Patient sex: M
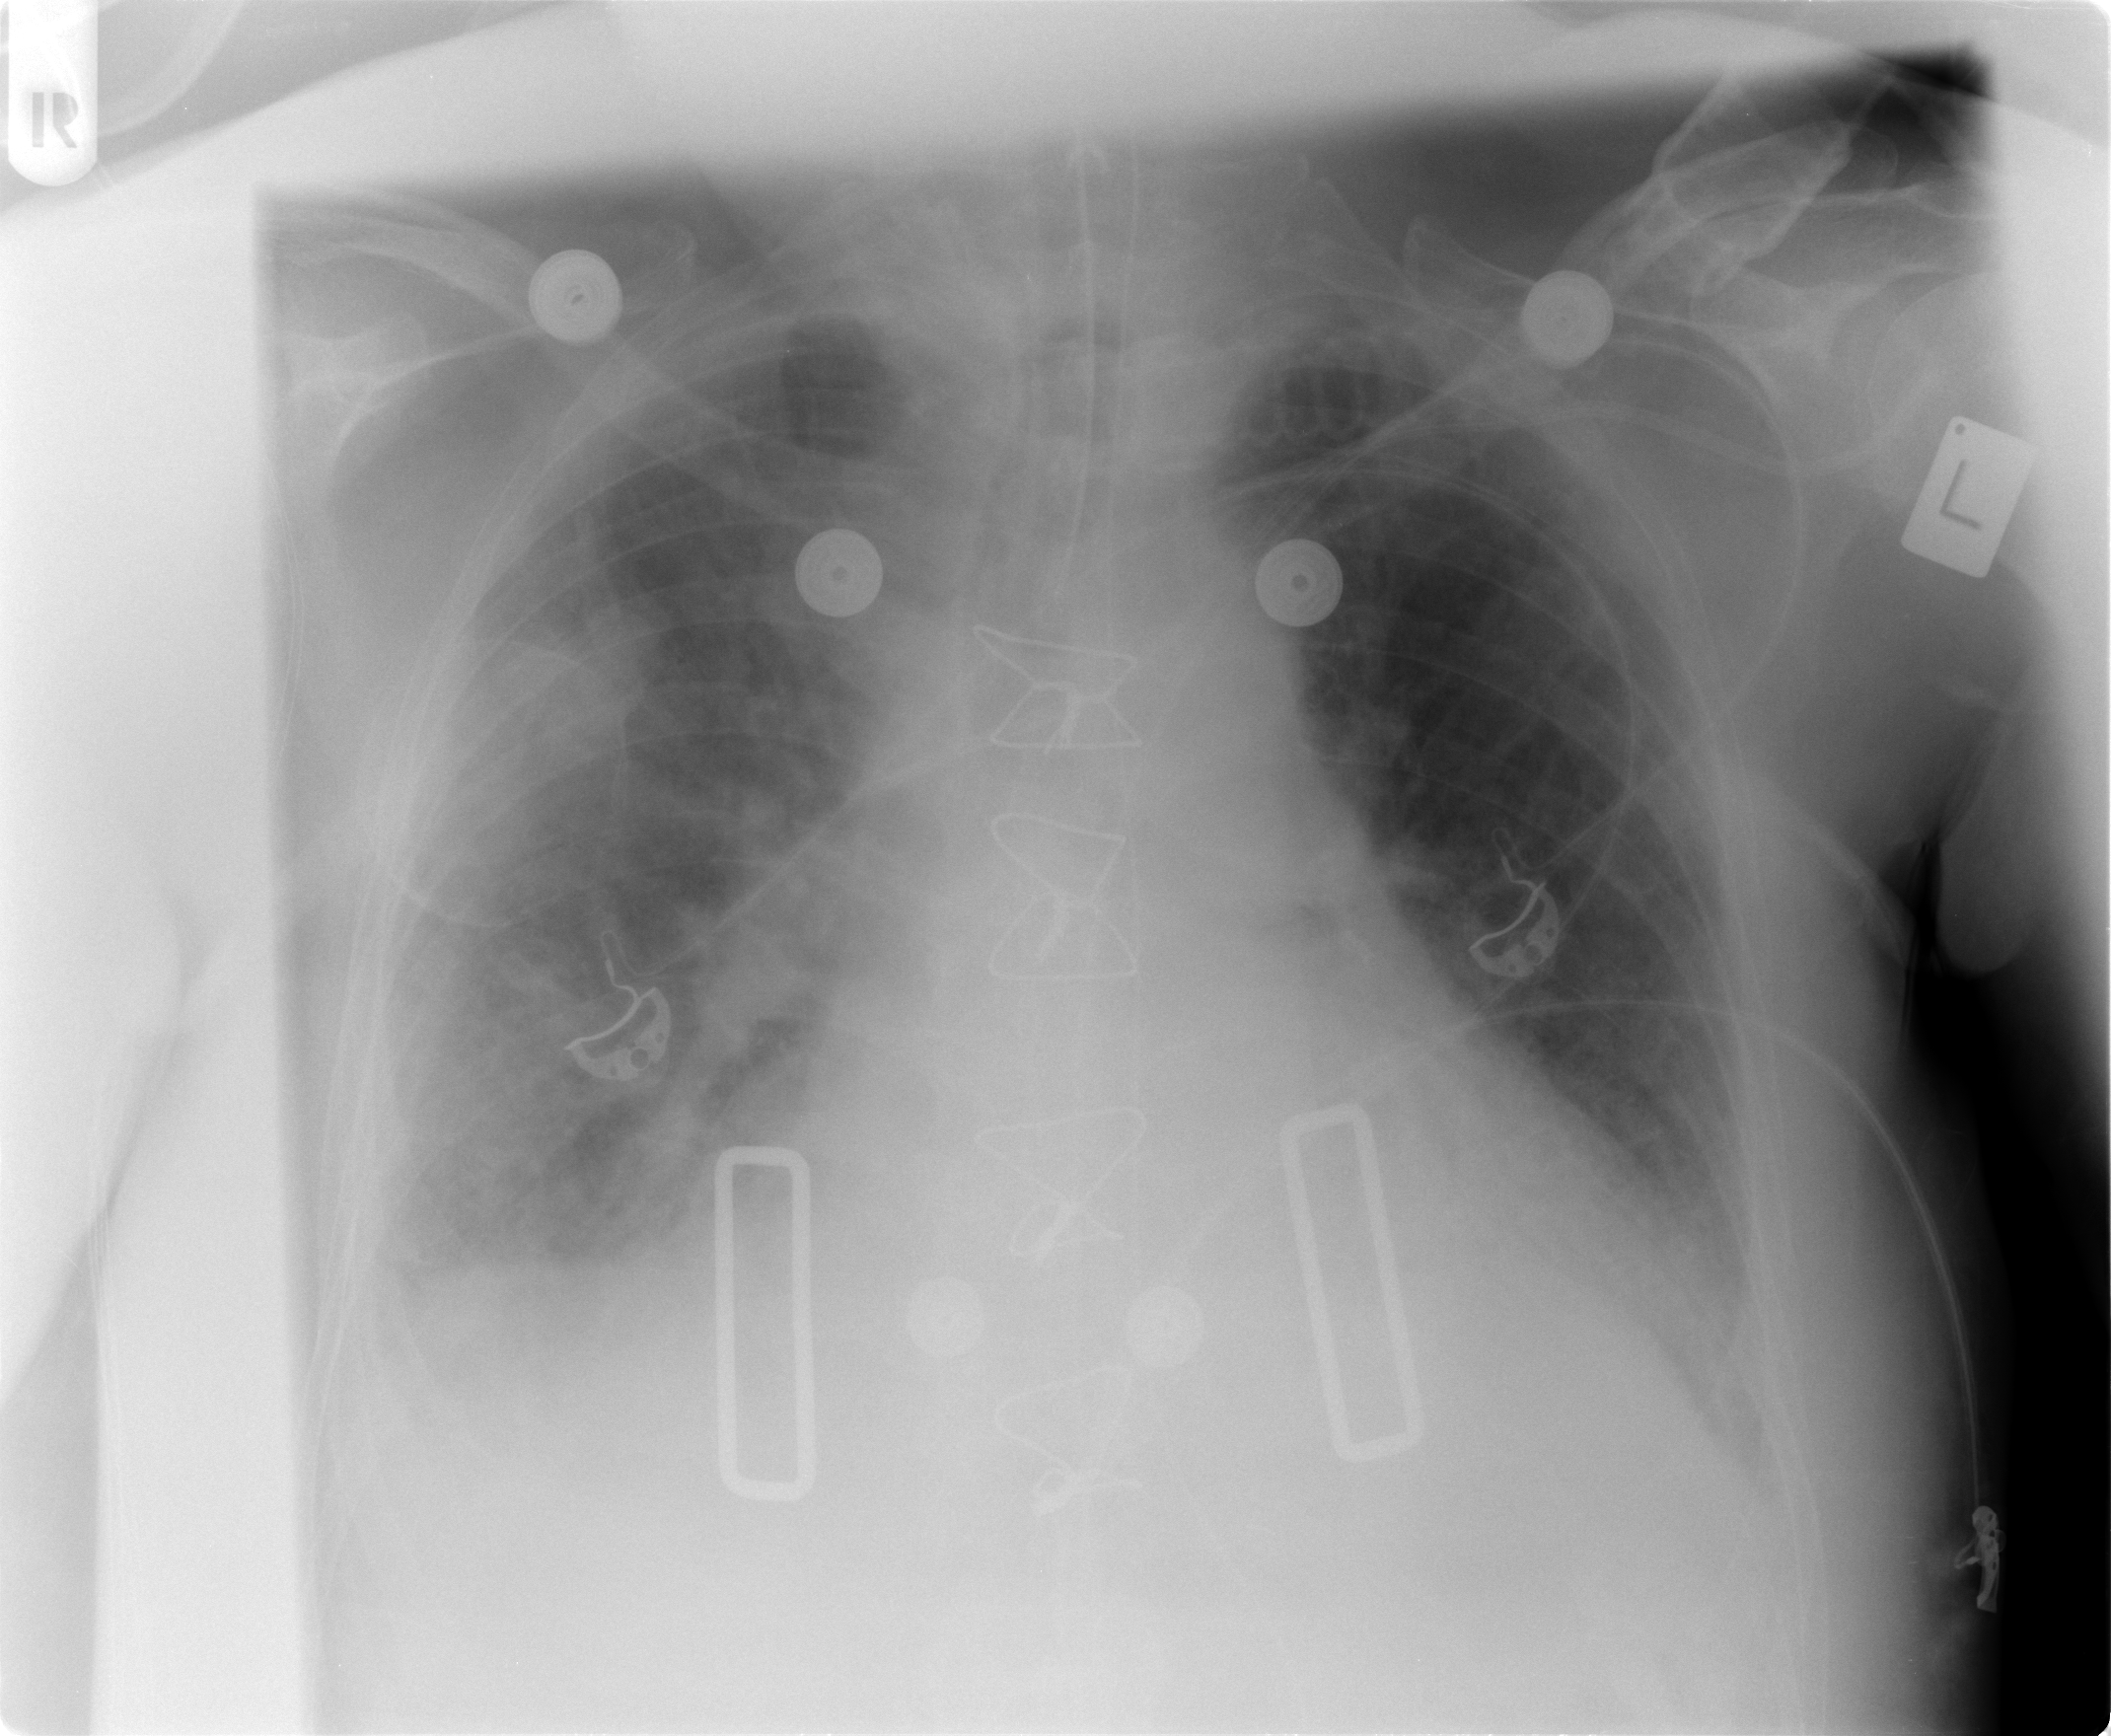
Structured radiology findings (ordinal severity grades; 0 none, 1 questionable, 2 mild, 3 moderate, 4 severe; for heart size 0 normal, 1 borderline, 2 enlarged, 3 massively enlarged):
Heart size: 2
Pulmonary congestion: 2
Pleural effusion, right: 2
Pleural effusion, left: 2
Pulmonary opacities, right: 0
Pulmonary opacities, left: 0
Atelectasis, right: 2
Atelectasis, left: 2